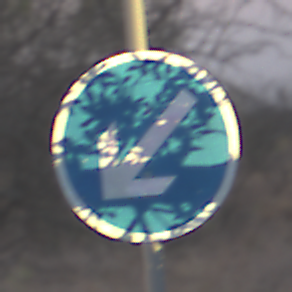
Verkehrszeichen: VorgeschriebeneVorbeifahrtLinks
Umgebung: Outdoor, Nature
Tageszeit: SunriseSunset
Wetter: Clear
Licht: Natural
Jahreszeit: NotSpecified
Kontrast: LowContrast